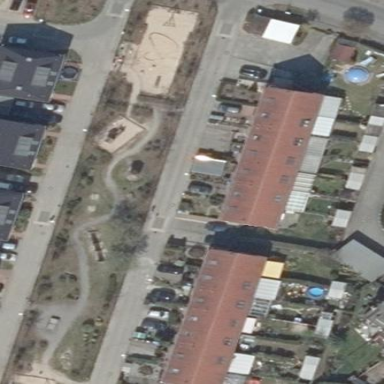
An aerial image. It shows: Playground area for leisure activities on the land.